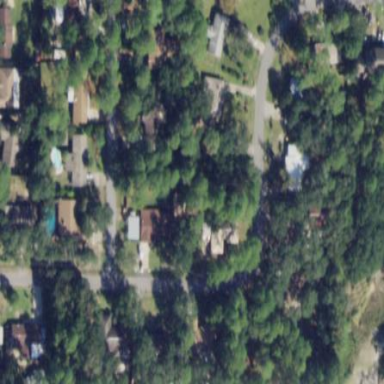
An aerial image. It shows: Residential area consisting of single-family homes.